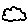
Label: cloud